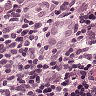
Metastatic tissue present: yes